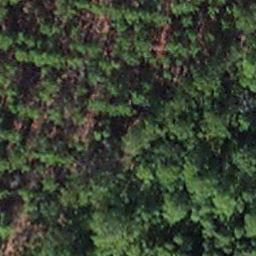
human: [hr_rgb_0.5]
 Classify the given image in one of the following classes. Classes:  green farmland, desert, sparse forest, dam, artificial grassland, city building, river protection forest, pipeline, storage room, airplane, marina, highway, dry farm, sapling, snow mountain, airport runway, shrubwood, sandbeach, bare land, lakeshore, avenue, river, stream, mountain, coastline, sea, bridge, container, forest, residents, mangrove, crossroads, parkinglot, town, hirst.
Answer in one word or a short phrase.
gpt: sapling